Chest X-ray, AP view. Patient: 19 years old, sex M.
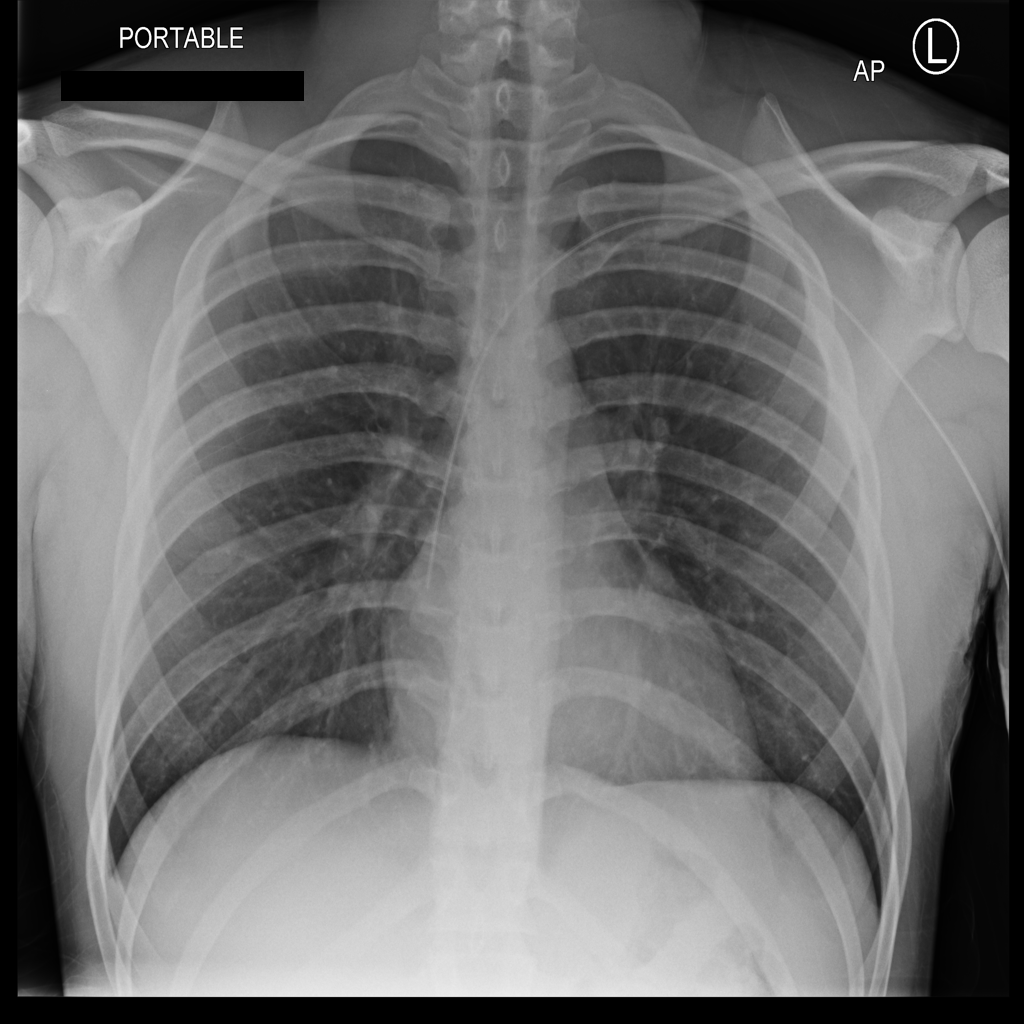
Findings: No Finding